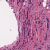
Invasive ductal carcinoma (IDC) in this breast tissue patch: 1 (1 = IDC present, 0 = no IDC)